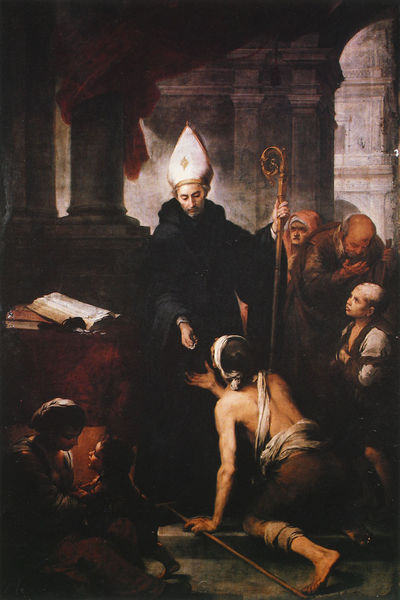
Titel: Der hl. Thomas von Villanueva
Künstler: Bartolomé Esteban Murillo
Institution: Sevilla, Museo de Bellas Artes
Schlagwörter: dunkel, gemälde, mann, menschen, frau, hell, licht, raum, schwarz, säule, säulen, tisch, haube, mütze, alte, arme, vorhang, kirche, kind, mutter, stock, bogen, stab, bischof, papst, glatze, stufe, junge, halle, buch, knien, beten, prister, pfarrer, priester, segen, segnung, bettler, heiliger, mitra, tiara, heilige, fresko, verband, armut, bitte, almosen, spenden, bitten, betteln, bischofsstab, breun, bishof, bischop, christliches bild, lbitte, absolution, mutter und kind, bisschopp, bisschop